Field crop: maize
Growth stage: 2
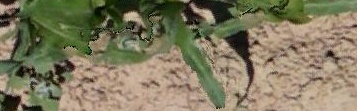
Species: maize